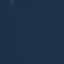
Label: SeaLake